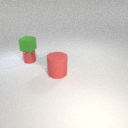
small green rubber cube above small red metal cylinder